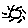
Label: sun